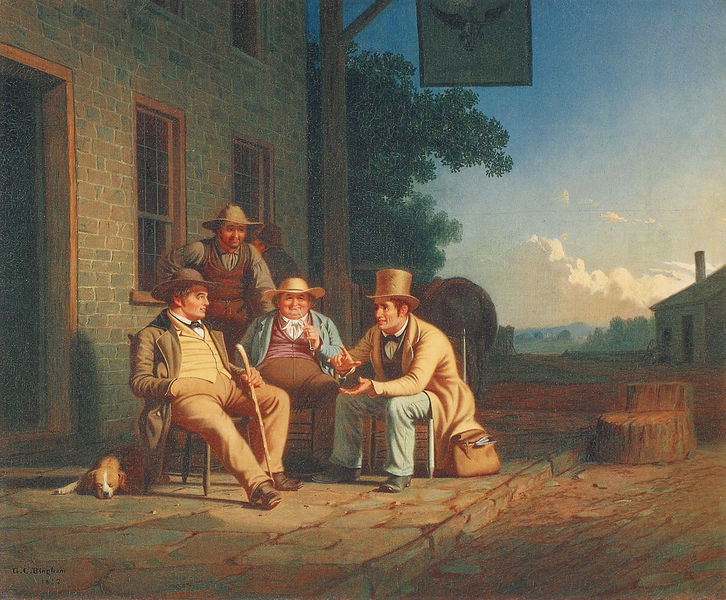
Titel: Canvassing for a vote
Künstler: George Caleb Bingham
Institution: Kansas City, The Nelson-Atkins Museum of Art
Schlagwörter: baum, gemälde, himmel, wolken, landschaft, sitzen, abend, fenster, holz, hut, hüte, männer, stuhl, stühle, tür, haus, hund, gespräch, zylinder, unterhaltung, gehstock, naiv, blue, chair, fancy, hands, hat, men, oil, window, chairs, chat, discussion, friends, seated, sitting, social, talking, wall, windows, pfeife, schild, gehsteig, gehweg, spazierstock, tasche, wood, clouds, life, man, sky, stone, tree, building, house, street, village, staße, suit, evening, night, dog, hats, story, gasthaus, door, town, outside, stump, vest, brick, bricks, pants, pocket, shoes, box, england, farmer, cane, sunset, four, dawn, smoking, farmers, stick, open, standing, klotz, males, ties, gentlemen, sign, cobblestones, travellers, cobblestone, chilling, wolken7, pipe, bag, sly, tavern, pub, relaxing, guys, chewing the fat, tall hat, votes, manspread